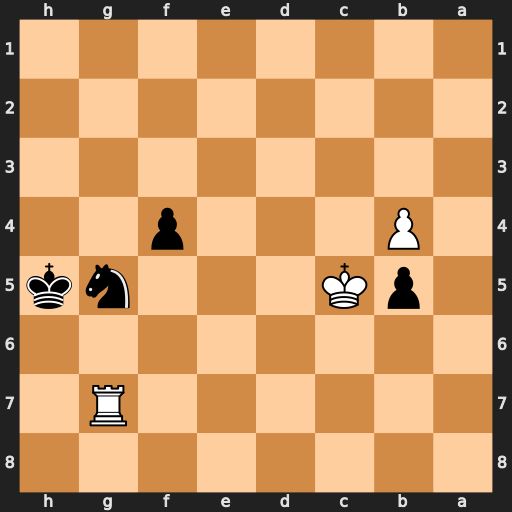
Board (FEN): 8/6R1/8/1pK3nk/1P3p2/8/8/8
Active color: b
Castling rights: -
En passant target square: -
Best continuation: Ne6+ Kxb5 Nxg7